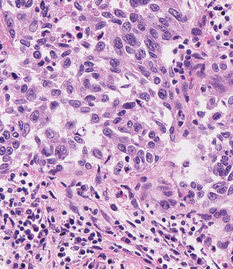
Tumor epithelial tissue: yes
Tumor-associated stroma tissue: yes
Normal tissue: no